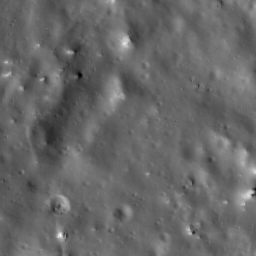
Host type: background_regolith
Lunar coordinates: latitude nan, longitude nan